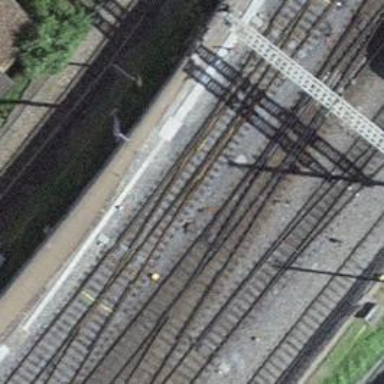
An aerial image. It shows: Single-track electrified railway siding with contact line for service.